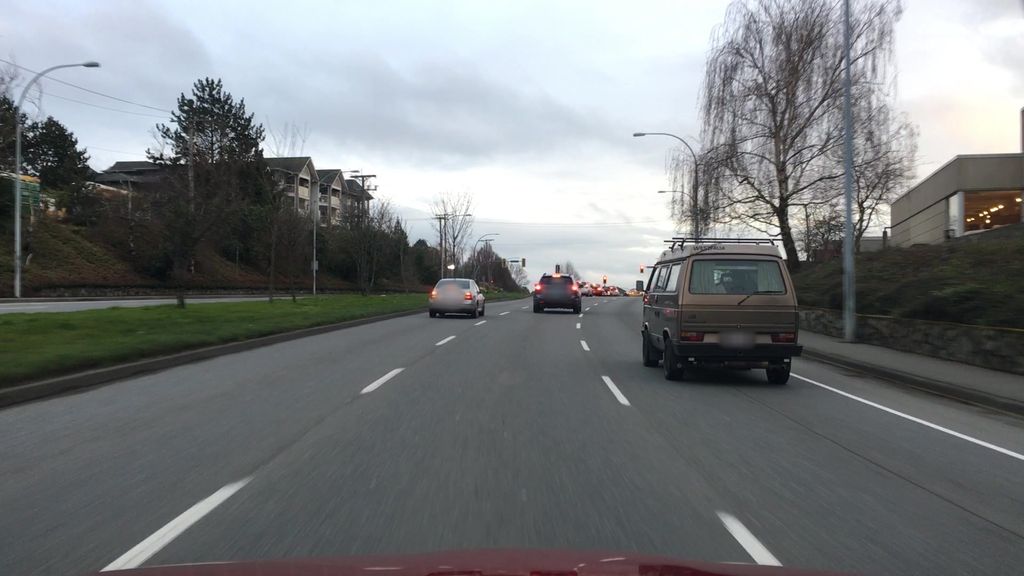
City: victoria